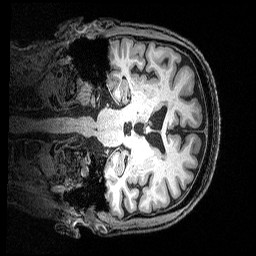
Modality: T1w
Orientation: coronal
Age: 68
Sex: male
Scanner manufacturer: siemens
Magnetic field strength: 3 T
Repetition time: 2.5 s
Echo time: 0.00369 s